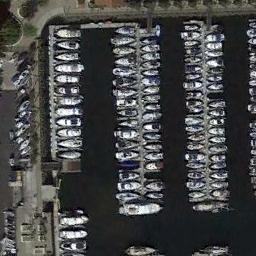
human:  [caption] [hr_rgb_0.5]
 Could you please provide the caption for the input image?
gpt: The harbor has lots of neatly docked boats and some boats are in the open area on the shore .

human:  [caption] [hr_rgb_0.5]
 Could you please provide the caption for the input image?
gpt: The harbor is very small .

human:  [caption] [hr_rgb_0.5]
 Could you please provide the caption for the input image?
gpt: Many ships are in the harbor .

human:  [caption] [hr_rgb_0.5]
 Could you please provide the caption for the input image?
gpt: Many ships are neatly moored on the sea next to the harbor next to the building and parking lot .

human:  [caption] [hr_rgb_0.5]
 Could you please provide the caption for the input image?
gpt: There are many ships and a parking lot at the harbor .